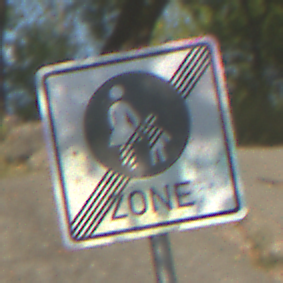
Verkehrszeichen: EndeFussgaengerzone
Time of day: MorningAfternoon
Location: Outdoor (Nature)
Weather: PartlyCloudy
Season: NotSpecified
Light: Natural